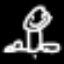
Label: frog